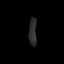
Tissue: prostate
Cell type: T cells
Senescence score: 0.7062
Nuclear area (px): 216
Mean DAPI intensity: 44.176